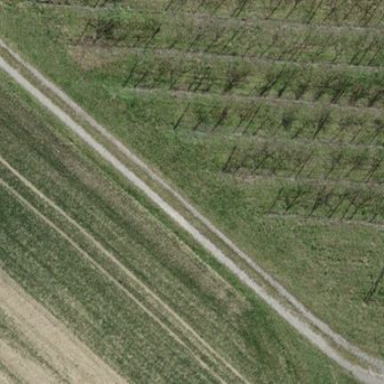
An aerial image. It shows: Orchard.